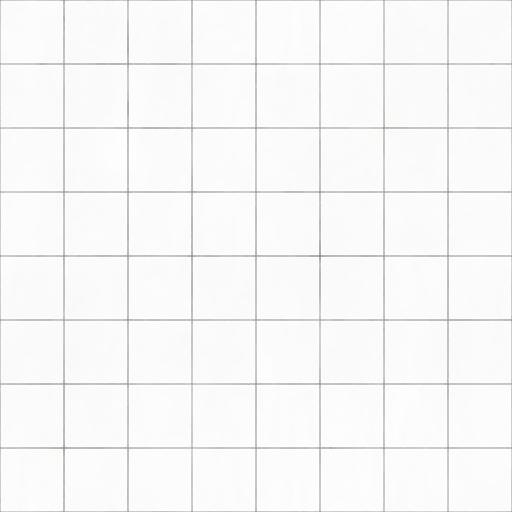
Tags: tiled tiles white